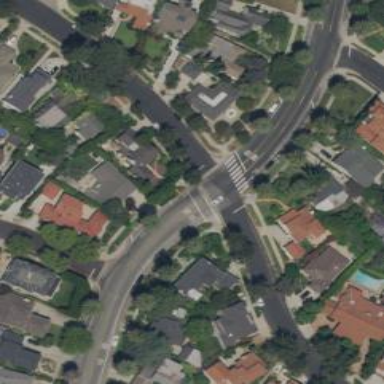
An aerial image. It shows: Marked road crossing with lines.